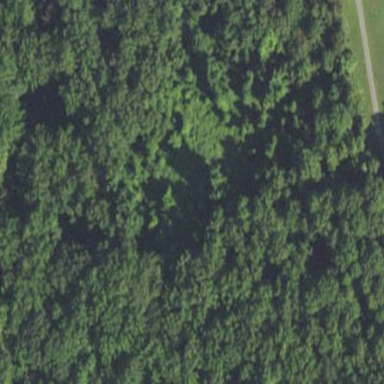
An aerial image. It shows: Patch of scrub vegetation.